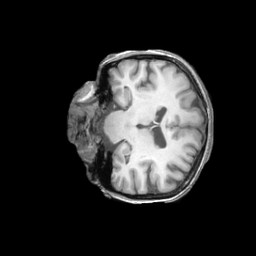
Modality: T1w
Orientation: coronal
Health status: ill
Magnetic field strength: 3 T